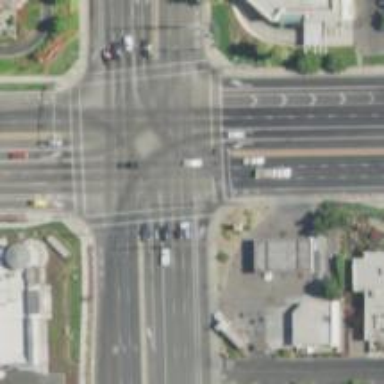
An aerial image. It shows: Marked crossing on the road.